Question:
I'm getting an un-explainable (to me) blue flickering/flashing in I.E., FireFox, Chrome when I scrub the handle over my before an after image.
Here's my jsfiddle example:
<URL>
Scrub the handle left and right repeatedly. You'll see it in most browsers.
What is causing this? How can I get rid of it?
I am guessing it has to do with the underlying image being selected maybe?
I tried:
> '''
img{
-webkit-user-select: none;
-khtml-user-select: none;
-moz-user-select: none;
-o-user-select: none;
user-select: none;
}
'''
It fixed it in Chrome, but not IE. or Firefox... humm...
Any suggestions would be appreciated.
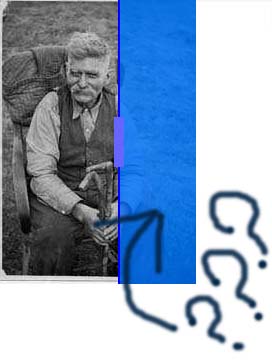
Answer: Seems to be the image being highlighted that is causing it.
Adding the following on #before and #after seems to of fixed it <URL>
'''
<div style='-moz-user-select: none; -webkit-user-select: none; -ms-user-select:none; user select:none;' unselectable='on' onselectstart='return false;' onmousedown='return false;'>
'''
Taken from <URL>